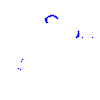
Particle: proton